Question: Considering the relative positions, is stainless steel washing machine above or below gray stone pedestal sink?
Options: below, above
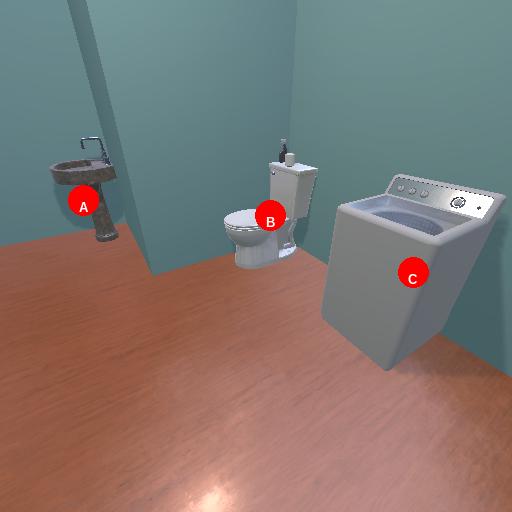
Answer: below